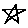
Label: star